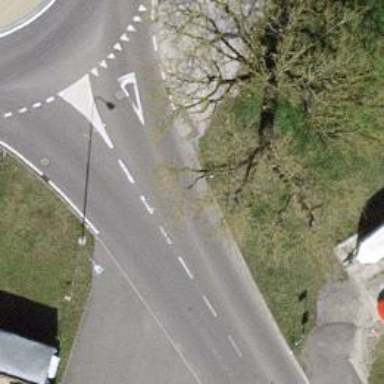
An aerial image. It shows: Bus stop along the road.